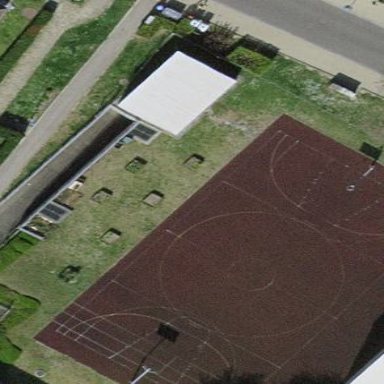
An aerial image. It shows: Basketball court located in leisure land pitch.